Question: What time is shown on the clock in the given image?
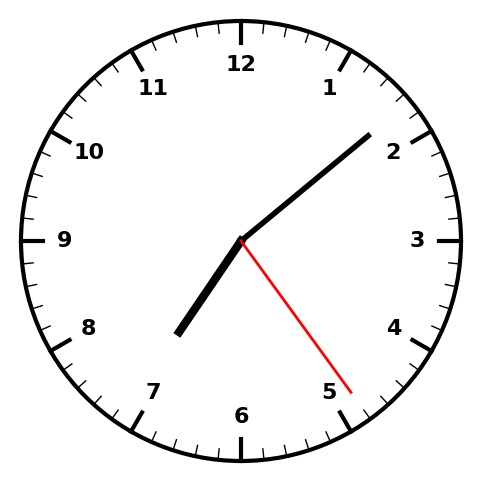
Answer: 07:08:24